Question: What is the reading of this measurement?
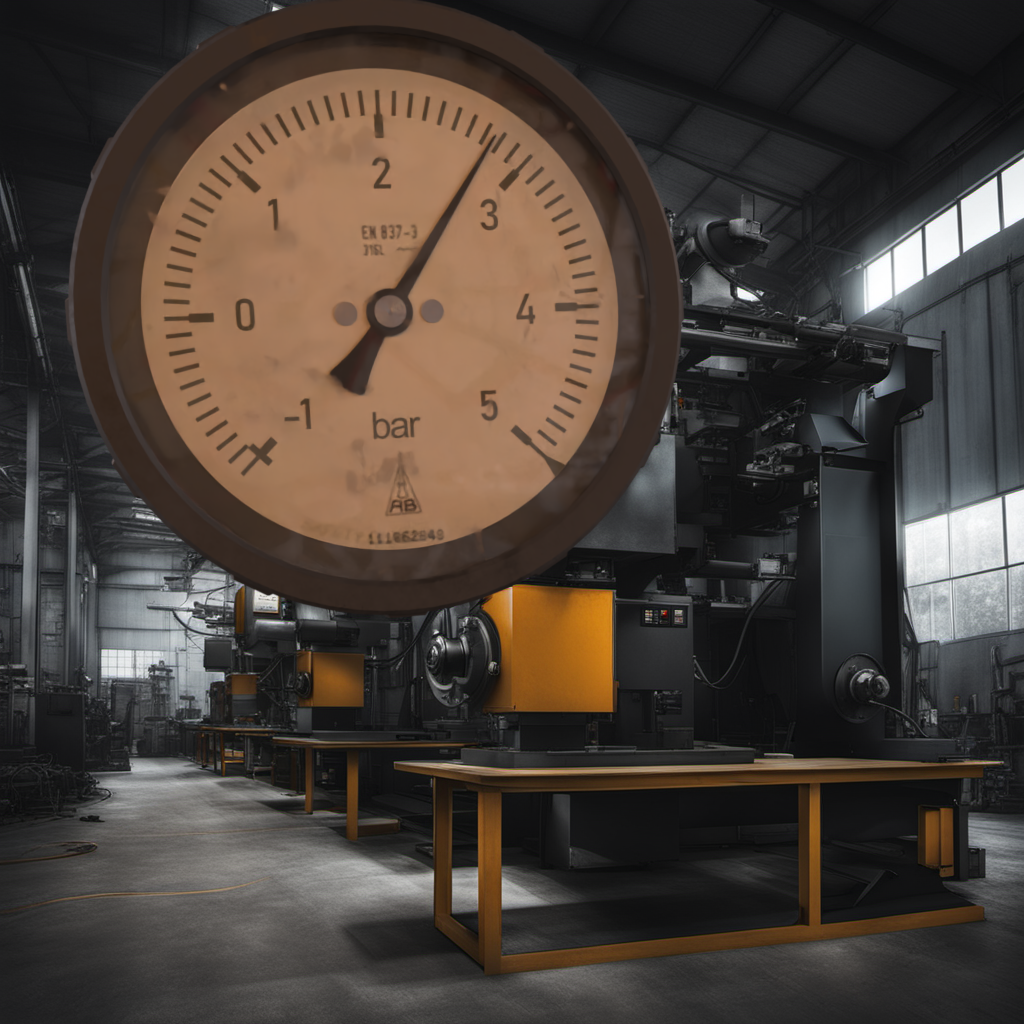
Answer: The result is 2.76
Question: What is the value range of the measurement in the image?
Answer: The range is from -1 to 5
Question: What is the minimum and maximum value of this measurement?
Answer: The minimum value is -1 and the maximum value is 5